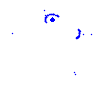
Particle: pion